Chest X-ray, PA view. Patient: 46 years old, sex F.
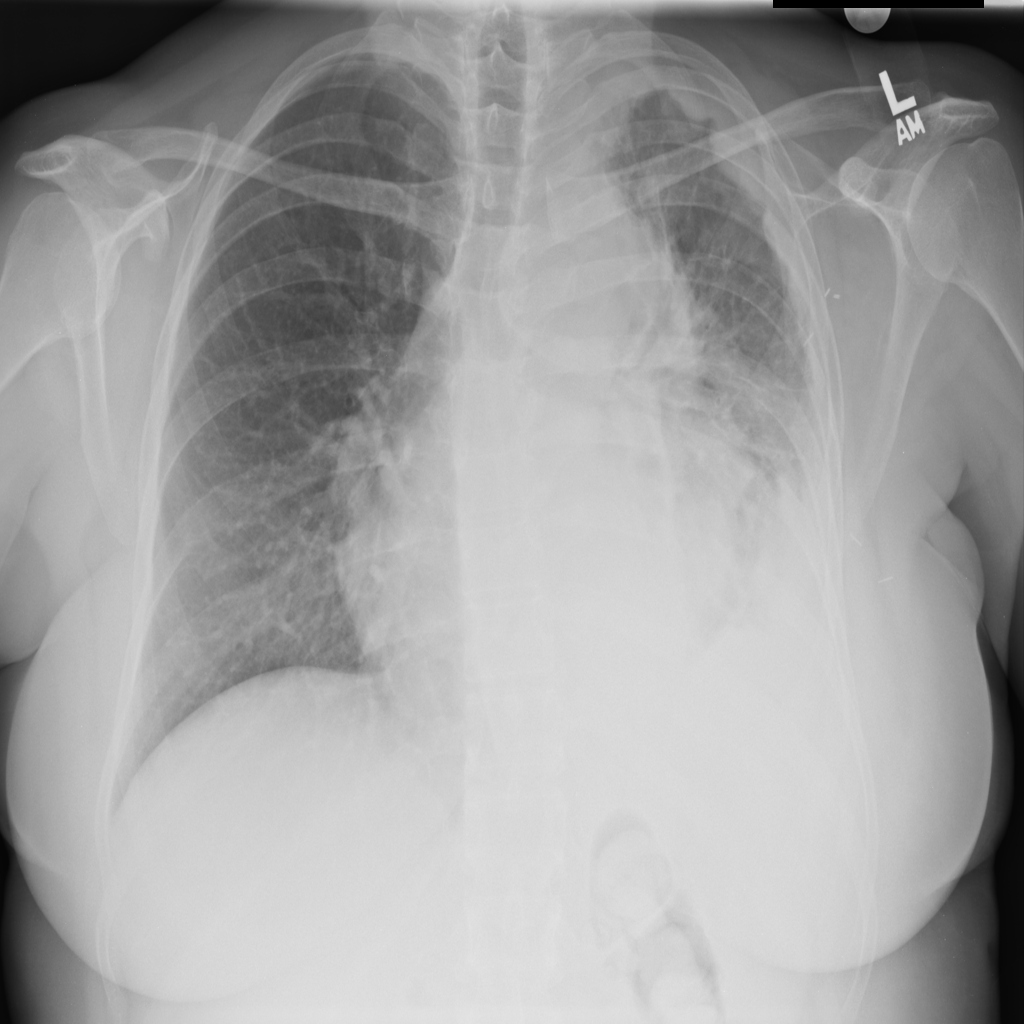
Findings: Mass